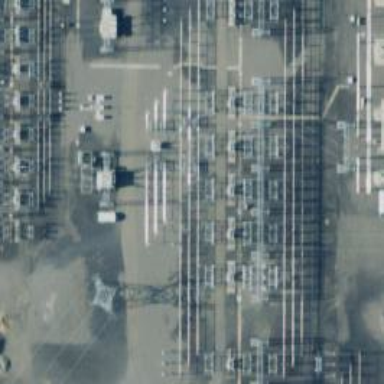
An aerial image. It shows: Outdoor switch for power.